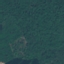
Label: Forest